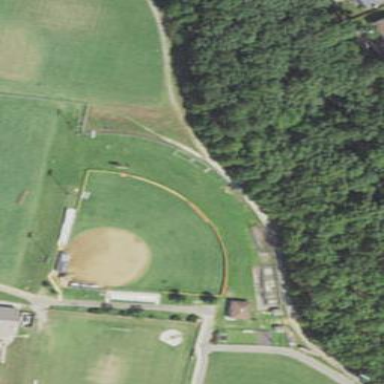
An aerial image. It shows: Softball pitch for leisure sports.